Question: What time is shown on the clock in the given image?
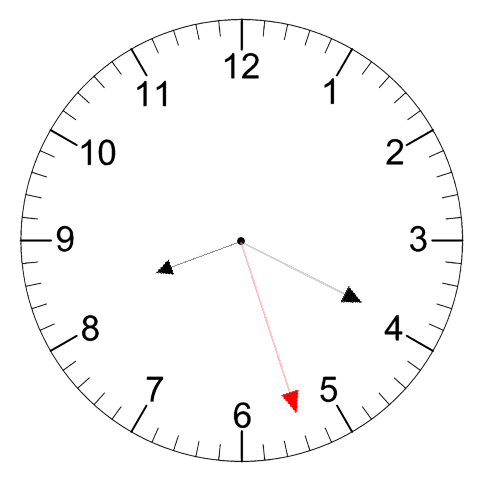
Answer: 08:19:27